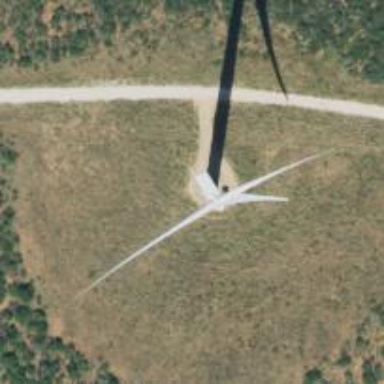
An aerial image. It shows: Wind generator using wind turbines of horizontal axis.